Field crop: tomato
Growth stage: 2
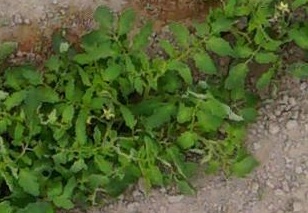
Species: tomato